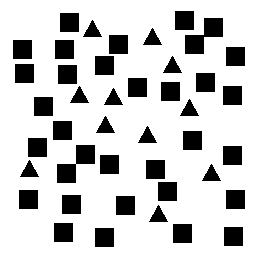
Squares: 33
Triangles: 11
Stars: 0
Total shapes: 44